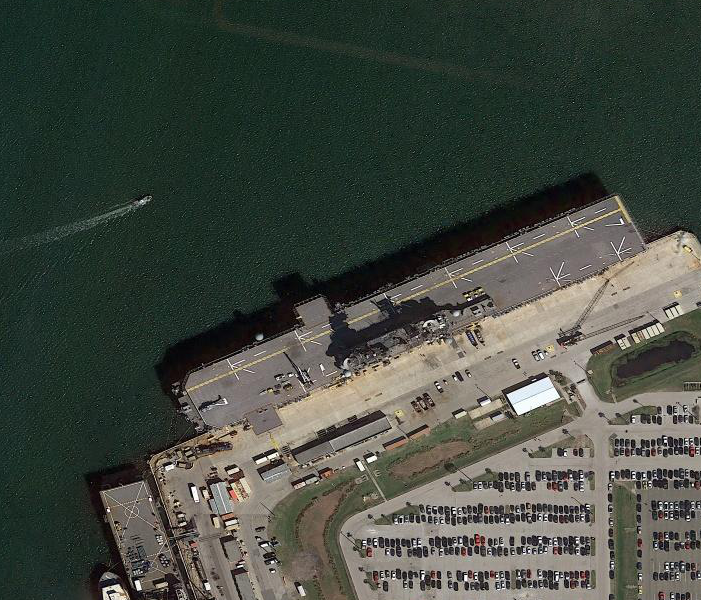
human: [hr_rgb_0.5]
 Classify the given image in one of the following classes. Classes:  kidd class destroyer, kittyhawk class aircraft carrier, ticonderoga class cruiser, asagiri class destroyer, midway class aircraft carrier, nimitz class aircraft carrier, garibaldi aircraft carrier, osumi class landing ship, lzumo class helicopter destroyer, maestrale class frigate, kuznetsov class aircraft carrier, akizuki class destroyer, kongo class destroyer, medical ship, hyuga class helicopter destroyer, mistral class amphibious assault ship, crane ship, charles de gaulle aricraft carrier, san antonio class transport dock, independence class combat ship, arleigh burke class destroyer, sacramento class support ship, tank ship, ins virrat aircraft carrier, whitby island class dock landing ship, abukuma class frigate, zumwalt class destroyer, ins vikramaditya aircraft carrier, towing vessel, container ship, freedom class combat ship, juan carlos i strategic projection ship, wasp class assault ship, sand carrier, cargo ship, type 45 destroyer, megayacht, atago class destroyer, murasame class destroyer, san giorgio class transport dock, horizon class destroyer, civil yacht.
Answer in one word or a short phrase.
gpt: Wasp class assault ship